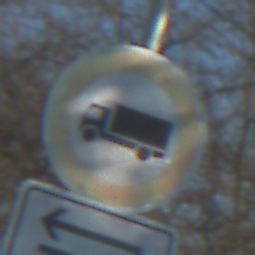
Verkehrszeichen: VerbotFuerKraftfahrzeugeUeberDreiKommaFuenfTonnen
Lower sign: RichtungsangabeDurchPfeile7
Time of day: MorningAfternoon
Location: Outdoor (Nature)
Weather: Clear
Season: NotSpecified
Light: Natural